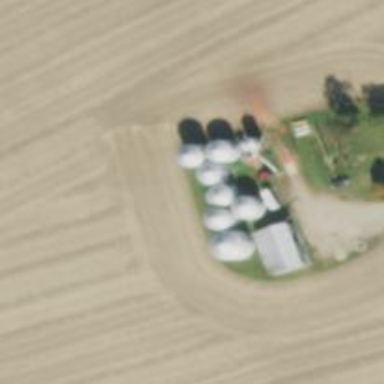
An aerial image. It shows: Silo.